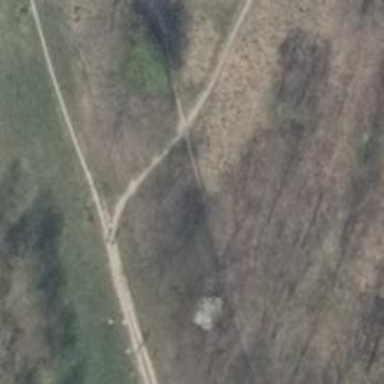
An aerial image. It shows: Path on the ground.